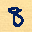
Label: 8